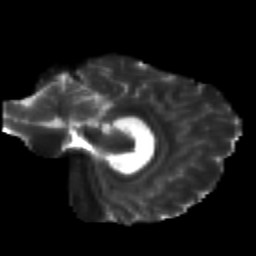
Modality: T2w
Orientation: sagittal
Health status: healthy
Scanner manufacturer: siemens
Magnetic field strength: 3 T
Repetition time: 12 s
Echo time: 0.092 s